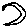
Label: moon